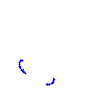
Particle: proton